Chest X-ray:
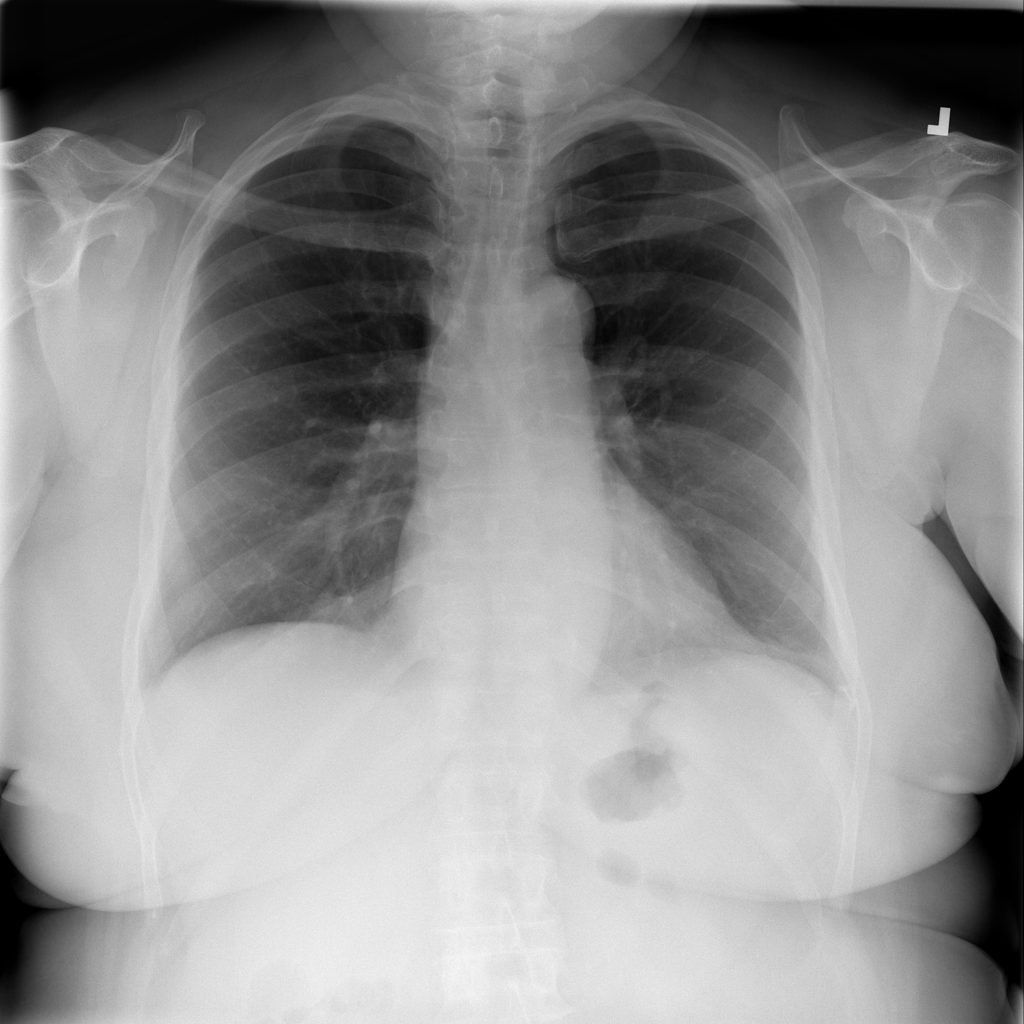
No abnormal finding: yes